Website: apple-inc
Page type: customer-info-address
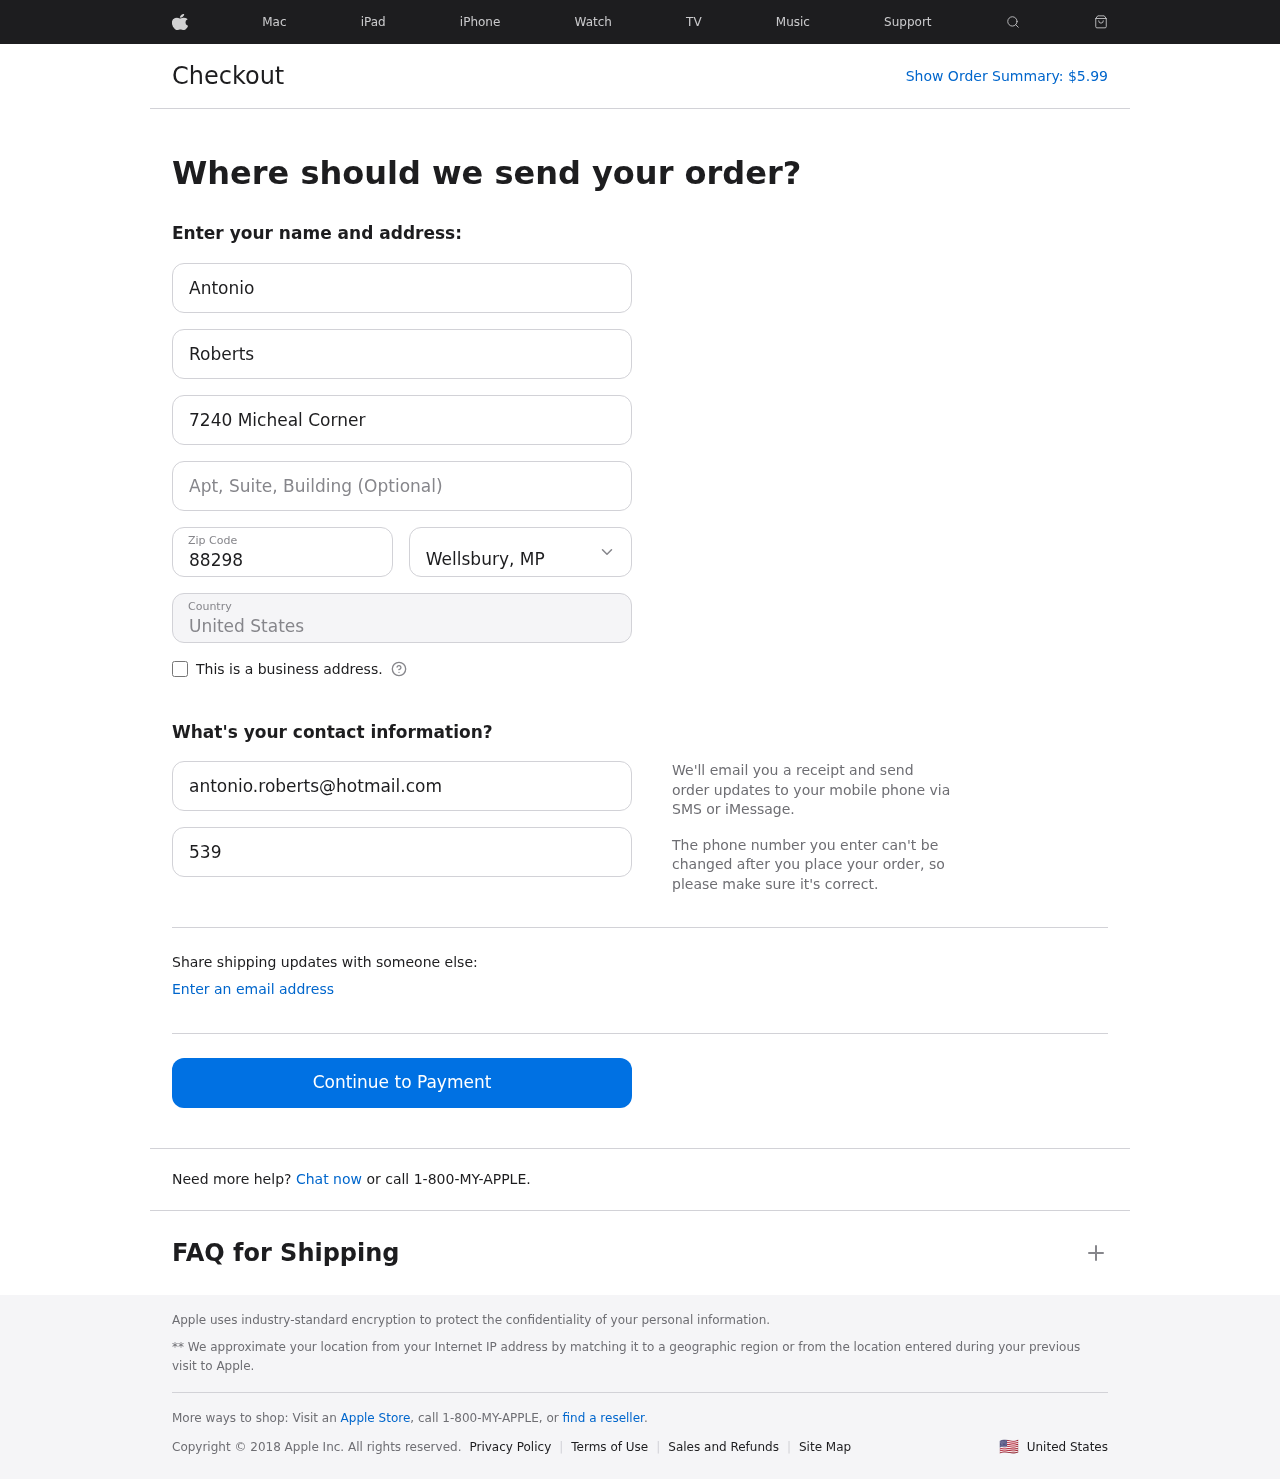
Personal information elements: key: PII_CITY_STATE
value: Wellsbury, MP
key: PII_COUNTRY
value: United States
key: PII_EMAIL
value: antonio.roberts@hotmail.com
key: PII_FIRSTNAME
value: Antonio
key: PII_LASTNAME
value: Roberts
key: PII_PHONE
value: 5394306680
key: PII_POSTCODE
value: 88298
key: PII_STREET
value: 7240 Micheal Corner
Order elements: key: ORDER_TOTAL
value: $5.99